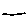
Label: line